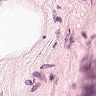
Metastatic tissue present: no